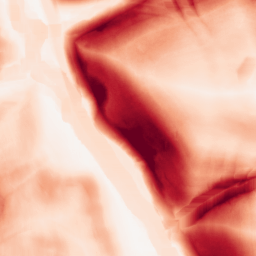
Category: morphological
Decomposition family: morphological_gradient
Decomposition parameters: size: 15
shape: square
Upsampling method: sinc_blackman
Upsampling parameters: scale: 2
kernel_size: 16
Upsampling scale: 2